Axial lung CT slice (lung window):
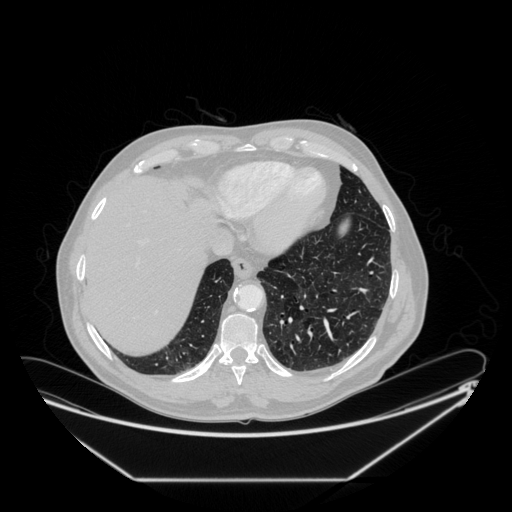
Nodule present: no